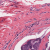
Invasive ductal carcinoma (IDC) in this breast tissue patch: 0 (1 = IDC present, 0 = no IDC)